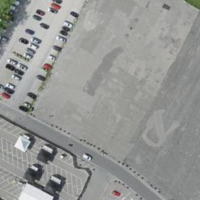
EUNIS habitat code: 53
Species observed at this site:
Leontopodium nivale